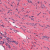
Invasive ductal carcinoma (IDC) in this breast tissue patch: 1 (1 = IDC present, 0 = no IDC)